Question: I am trying to create a AppFuse archetype for creating a web application with Hibernate, Spring and Spring MVC using spring source.
But I am getting the following error.
'''
Unable to create project from archetype [org.appfuse.archetypes:appfuse-basic-spring:RELEASE]
The defined artifact is not an archetype
'''
Below is the screenshot.

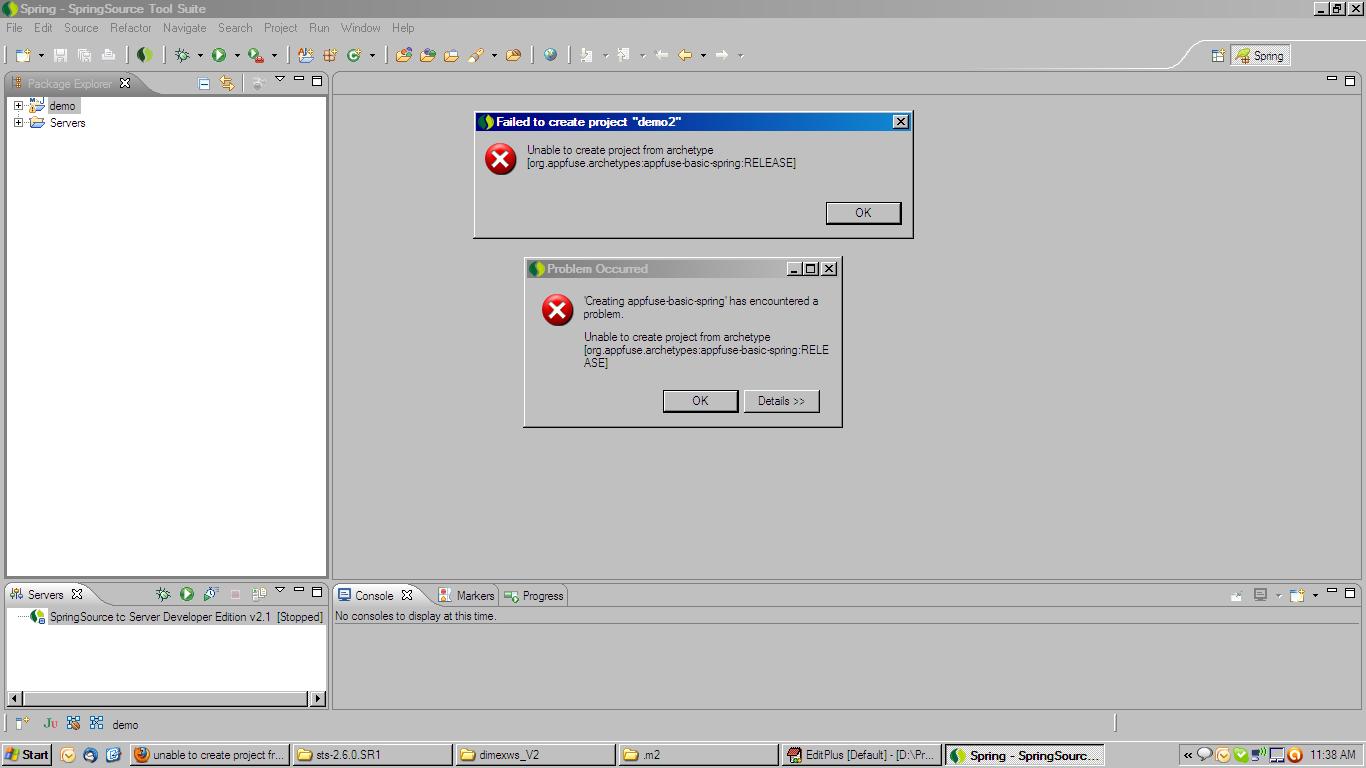
Answer: Right the problem occurs since the internal STS archetype catalog still references the old archetype names. They have now all got an extension "-archetype"
The solution I found was to run the script from command line - you can generate it on the following page:
static.appfuse.org/archetypes.html
I have also logged the issue in STSes JIRA - hope it will get addressed soon.